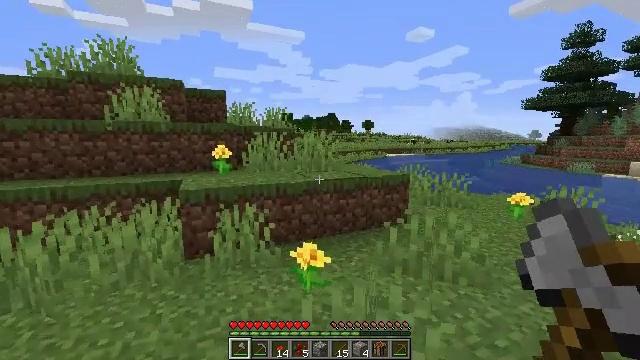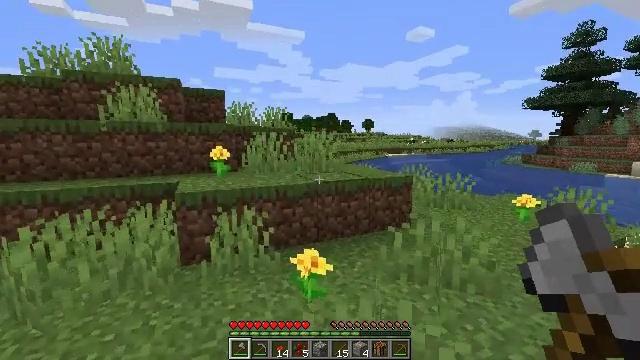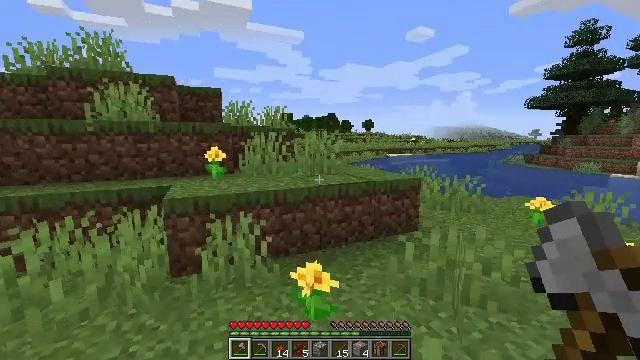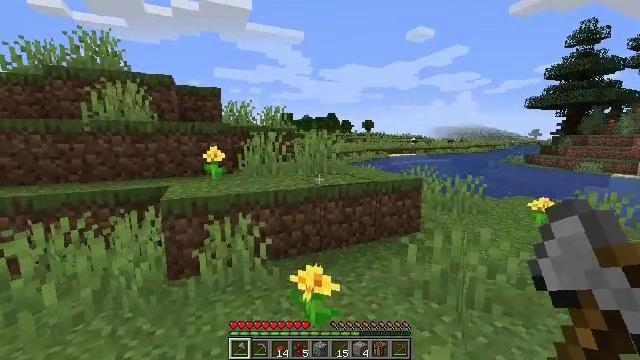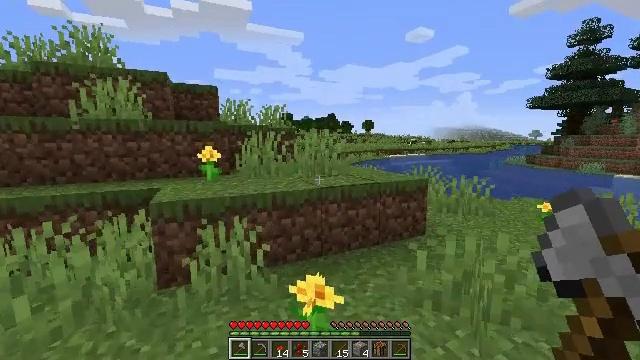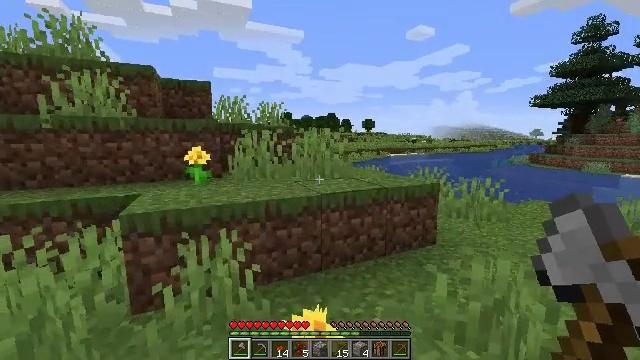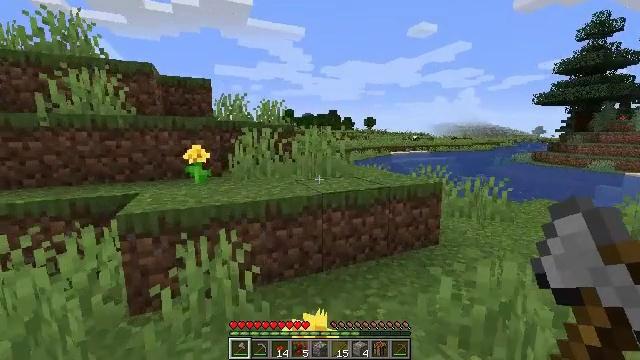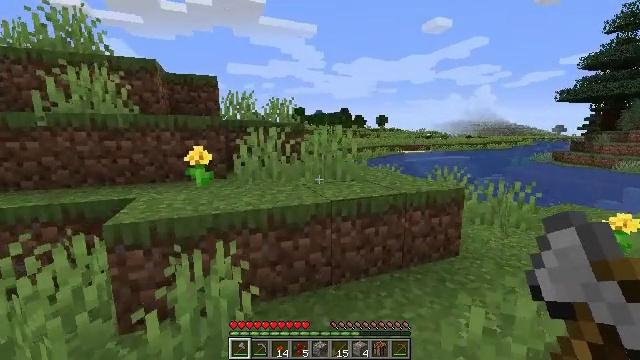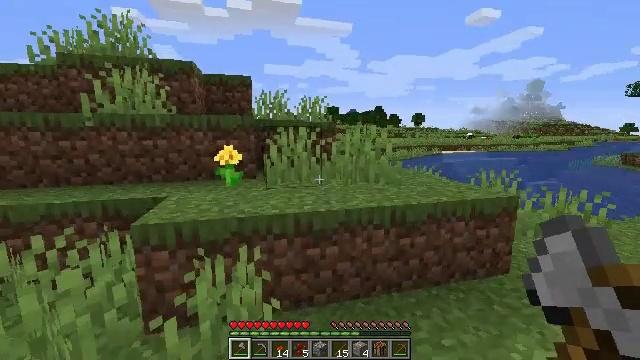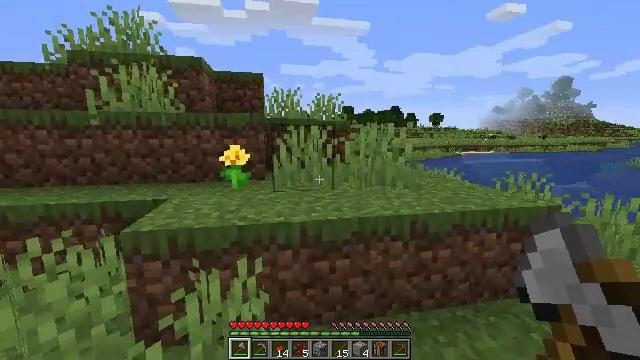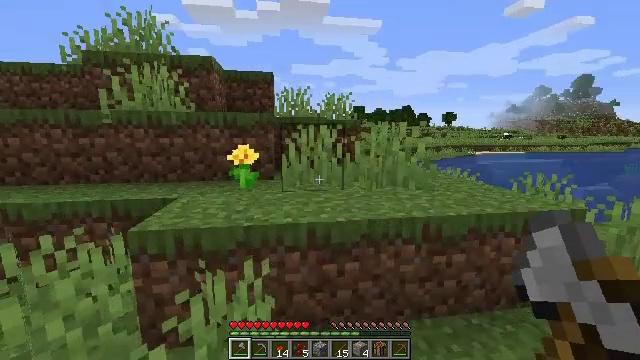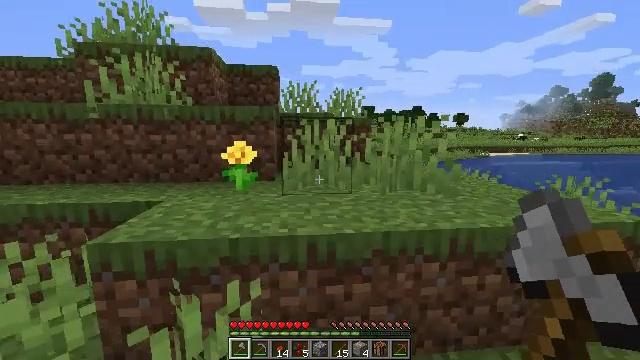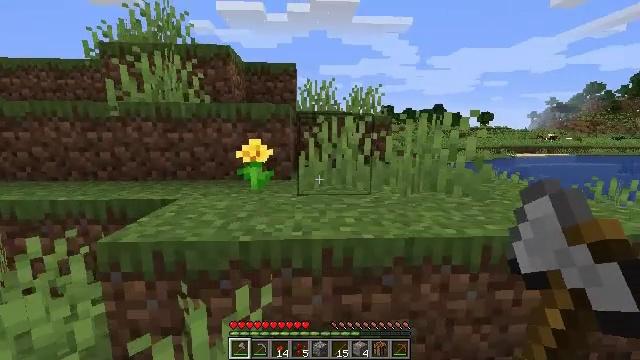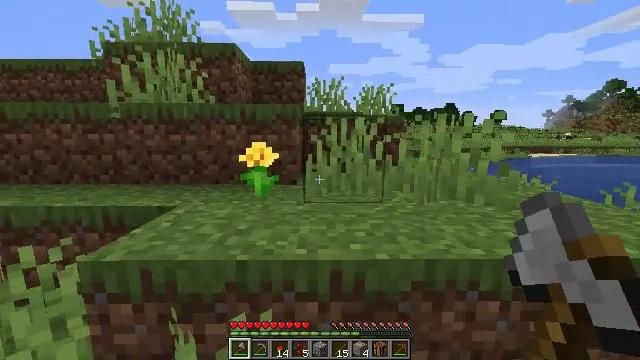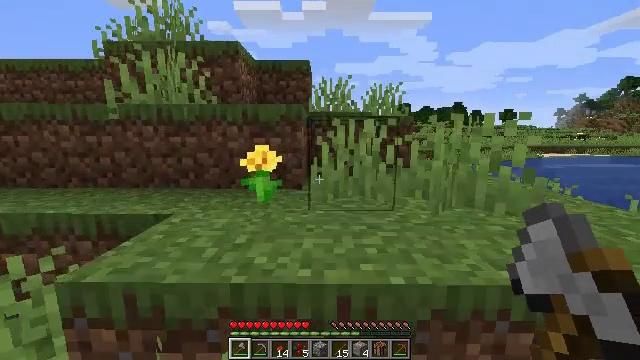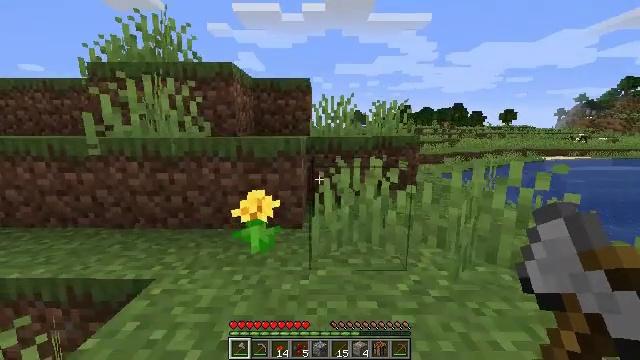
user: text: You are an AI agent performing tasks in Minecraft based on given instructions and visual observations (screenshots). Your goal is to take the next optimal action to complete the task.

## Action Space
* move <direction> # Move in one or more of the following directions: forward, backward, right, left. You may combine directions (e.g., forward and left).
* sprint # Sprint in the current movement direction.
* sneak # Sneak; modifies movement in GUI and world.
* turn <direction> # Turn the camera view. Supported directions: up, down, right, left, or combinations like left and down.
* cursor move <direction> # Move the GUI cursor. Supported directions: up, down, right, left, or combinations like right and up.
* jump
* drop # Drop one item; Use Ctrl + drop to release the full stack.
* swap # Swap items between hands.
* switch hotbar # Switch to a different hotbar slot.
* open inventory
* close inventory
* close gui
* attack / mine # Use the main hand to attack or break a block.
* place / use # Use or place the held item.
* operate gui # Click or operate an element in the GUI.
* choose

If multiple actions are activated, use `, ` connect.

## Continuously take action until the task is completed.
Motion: motion action
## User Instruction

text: Mine the dandelion from the ground.
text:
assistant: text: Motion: move forward
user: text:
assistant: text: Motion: move forward
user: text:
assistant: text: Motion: move forward
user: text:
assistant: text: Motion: move forward
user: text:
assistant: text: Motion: move forward
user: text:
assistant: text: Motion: move forward
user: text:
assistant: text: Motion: move forward, turn left
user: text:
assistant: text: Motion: move forward, turn left
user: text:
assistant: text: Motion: move forward, turn left
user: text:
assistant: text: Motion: move forward, turn left
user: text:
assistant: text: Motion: move forward, turn left
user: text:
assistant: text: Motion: move forward, turn left
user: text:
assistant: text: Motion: move forward, turn left
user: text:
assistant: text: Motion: move forward, turn left
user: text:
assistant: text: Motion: move forward, jump
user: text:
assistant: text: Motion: move forward, jump
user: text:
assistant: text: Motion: move forward, jump
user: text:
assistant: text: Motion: move forward, turn left, jump
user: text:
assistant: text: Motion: move forward, turn left
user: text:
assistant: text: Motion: move forward, turn left
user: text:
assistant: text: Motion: move forward, turn left
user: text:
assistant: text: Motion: move forward, turn left
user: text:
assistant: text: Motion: move forward, turn left
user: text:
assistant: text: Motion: move forward, turn left
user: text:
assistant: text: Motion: move forward
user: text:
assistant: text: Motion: move forward
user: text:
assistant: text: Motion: move forward
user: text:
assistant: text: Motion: move forward, jump
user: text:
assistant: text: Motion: move forward, jump
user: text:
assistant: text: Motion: move forward, jump